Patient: sex M, age 29
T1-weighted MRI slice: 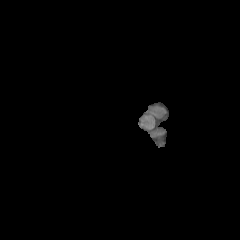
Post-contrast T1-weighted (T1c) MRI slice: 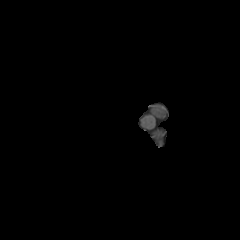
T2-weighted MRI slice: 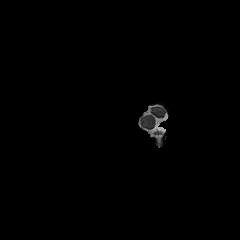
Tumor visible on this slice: no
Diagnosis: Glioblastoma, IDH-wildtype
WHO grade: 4